Interaction volume radius: 5 \u00c5
Interaction volume height: 40 \u00c5
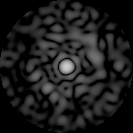
Disorder parameter: 0.8302